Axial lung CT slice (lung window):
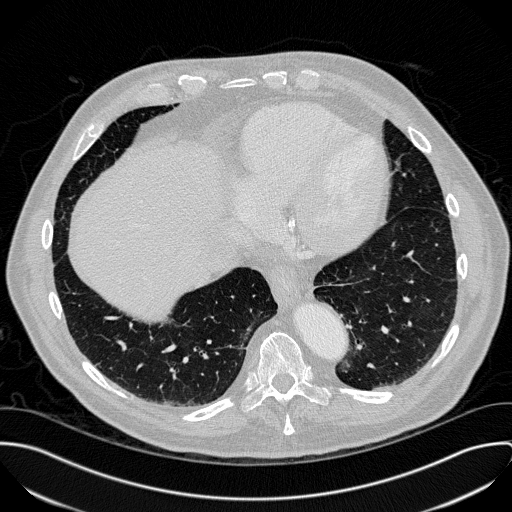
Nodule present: no